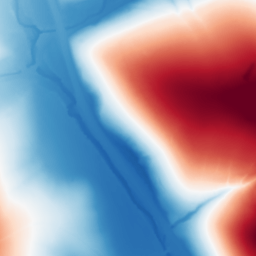
Category: trend_removal
Decomposition family: polynomial
Decomposition parameters: degree: 2
Upsampling method: bilinear
Upsampling parameters: scale: 2
Upsampling scale: 2